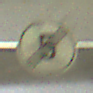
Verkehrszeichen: EndeGeschwindigkeit5
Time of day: NotSpecified
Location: Indoor (Special)
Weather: NotSpecified
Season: NotSpecified
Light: Artificial